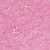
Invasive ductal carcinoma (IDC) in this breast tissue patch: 0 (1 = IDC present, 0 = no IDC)